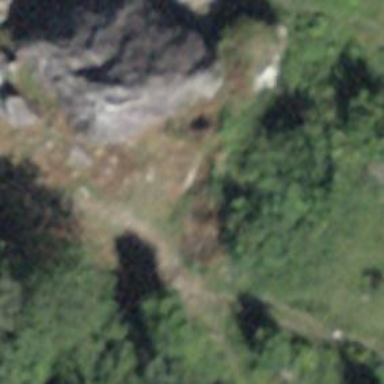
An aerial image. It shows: Landscape of bare rock.